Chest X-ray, AP view. Patient: 64 years old, sex M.
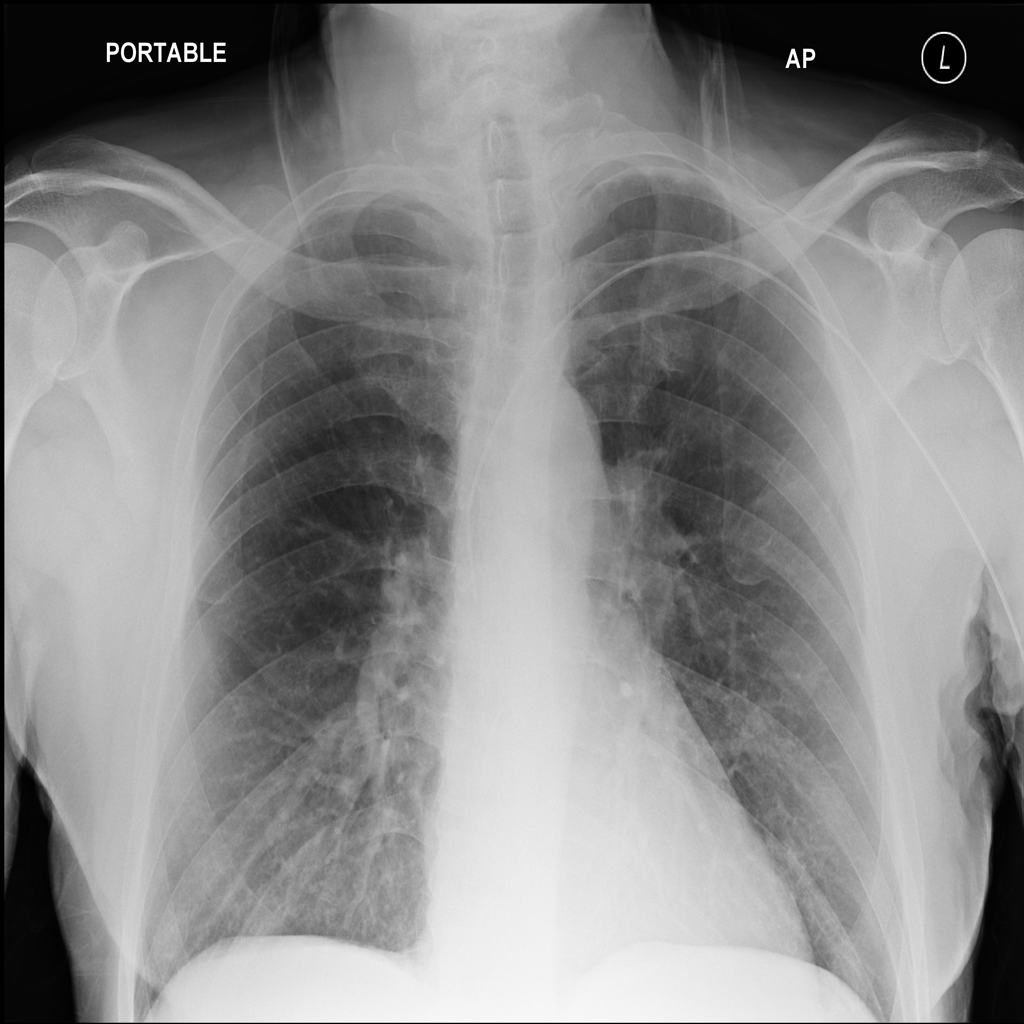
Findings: No Finding